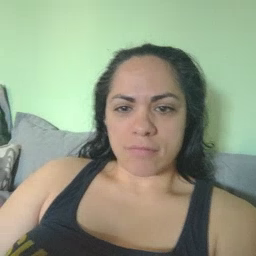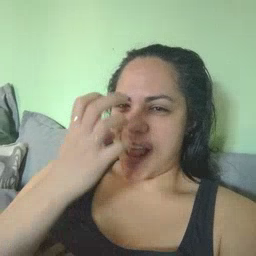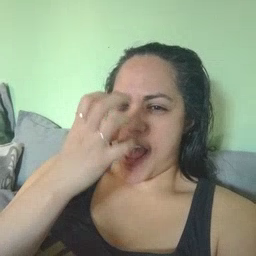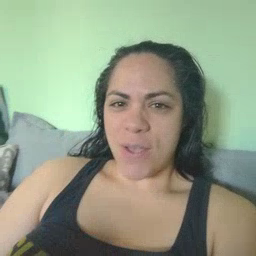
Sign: clown